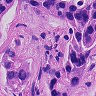
Metastatic tissue present: yes